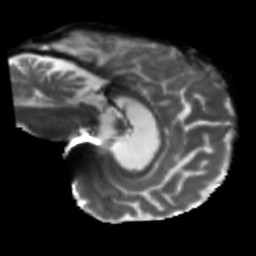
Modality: T2w
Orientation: sagittal
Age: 69
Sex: male
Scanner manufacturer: siemens
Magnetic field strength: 3 T
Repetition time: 5.25 s
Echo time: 0.08 s